Question:
I am planning to design such an architecture for my website as shown in picture above. I am building a core platform in Java that do the communication with DB and other high processing tasks and modules can hook up with the core by means of defined interfaces.
Modules could be anything like, front-end website, email box, admin consoles etc. and could be built on any technology like PHP, Java, ruby on rails etc.
Now tell me which communication protocol should I use for communication between modules and core. Protocol must be something that majority of languages understand and can be process easily in both way communication.
And if somebody find any flaws with such an architecture then kindly suggest a better one that provide great extensibility and flexibility.
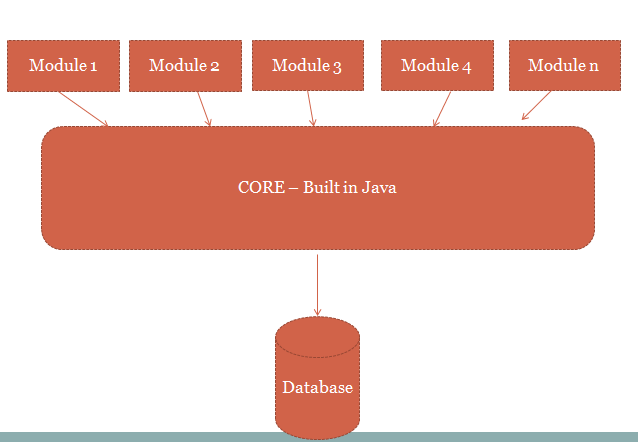
Answer: I would use HTTP, exposing a REST API on the Core, such as Thilo suggested.
The complexity lies on the trade-offs between RPC (procedural model) of traditional webservices, and the Resource Model, which fits better when using http requests (verbs GET, POST, PUT and DELETE on URI's, complemented with some headers and a body).
Yet, this makes a soft, easy to maitain and portable ditribution. Every single client module may be built on a whole different technology, which allows you to use "the best tool for the job".
Not to mention HTTP advantages for caching, rewriting, load-balancing, ssl, etc.